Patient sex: M
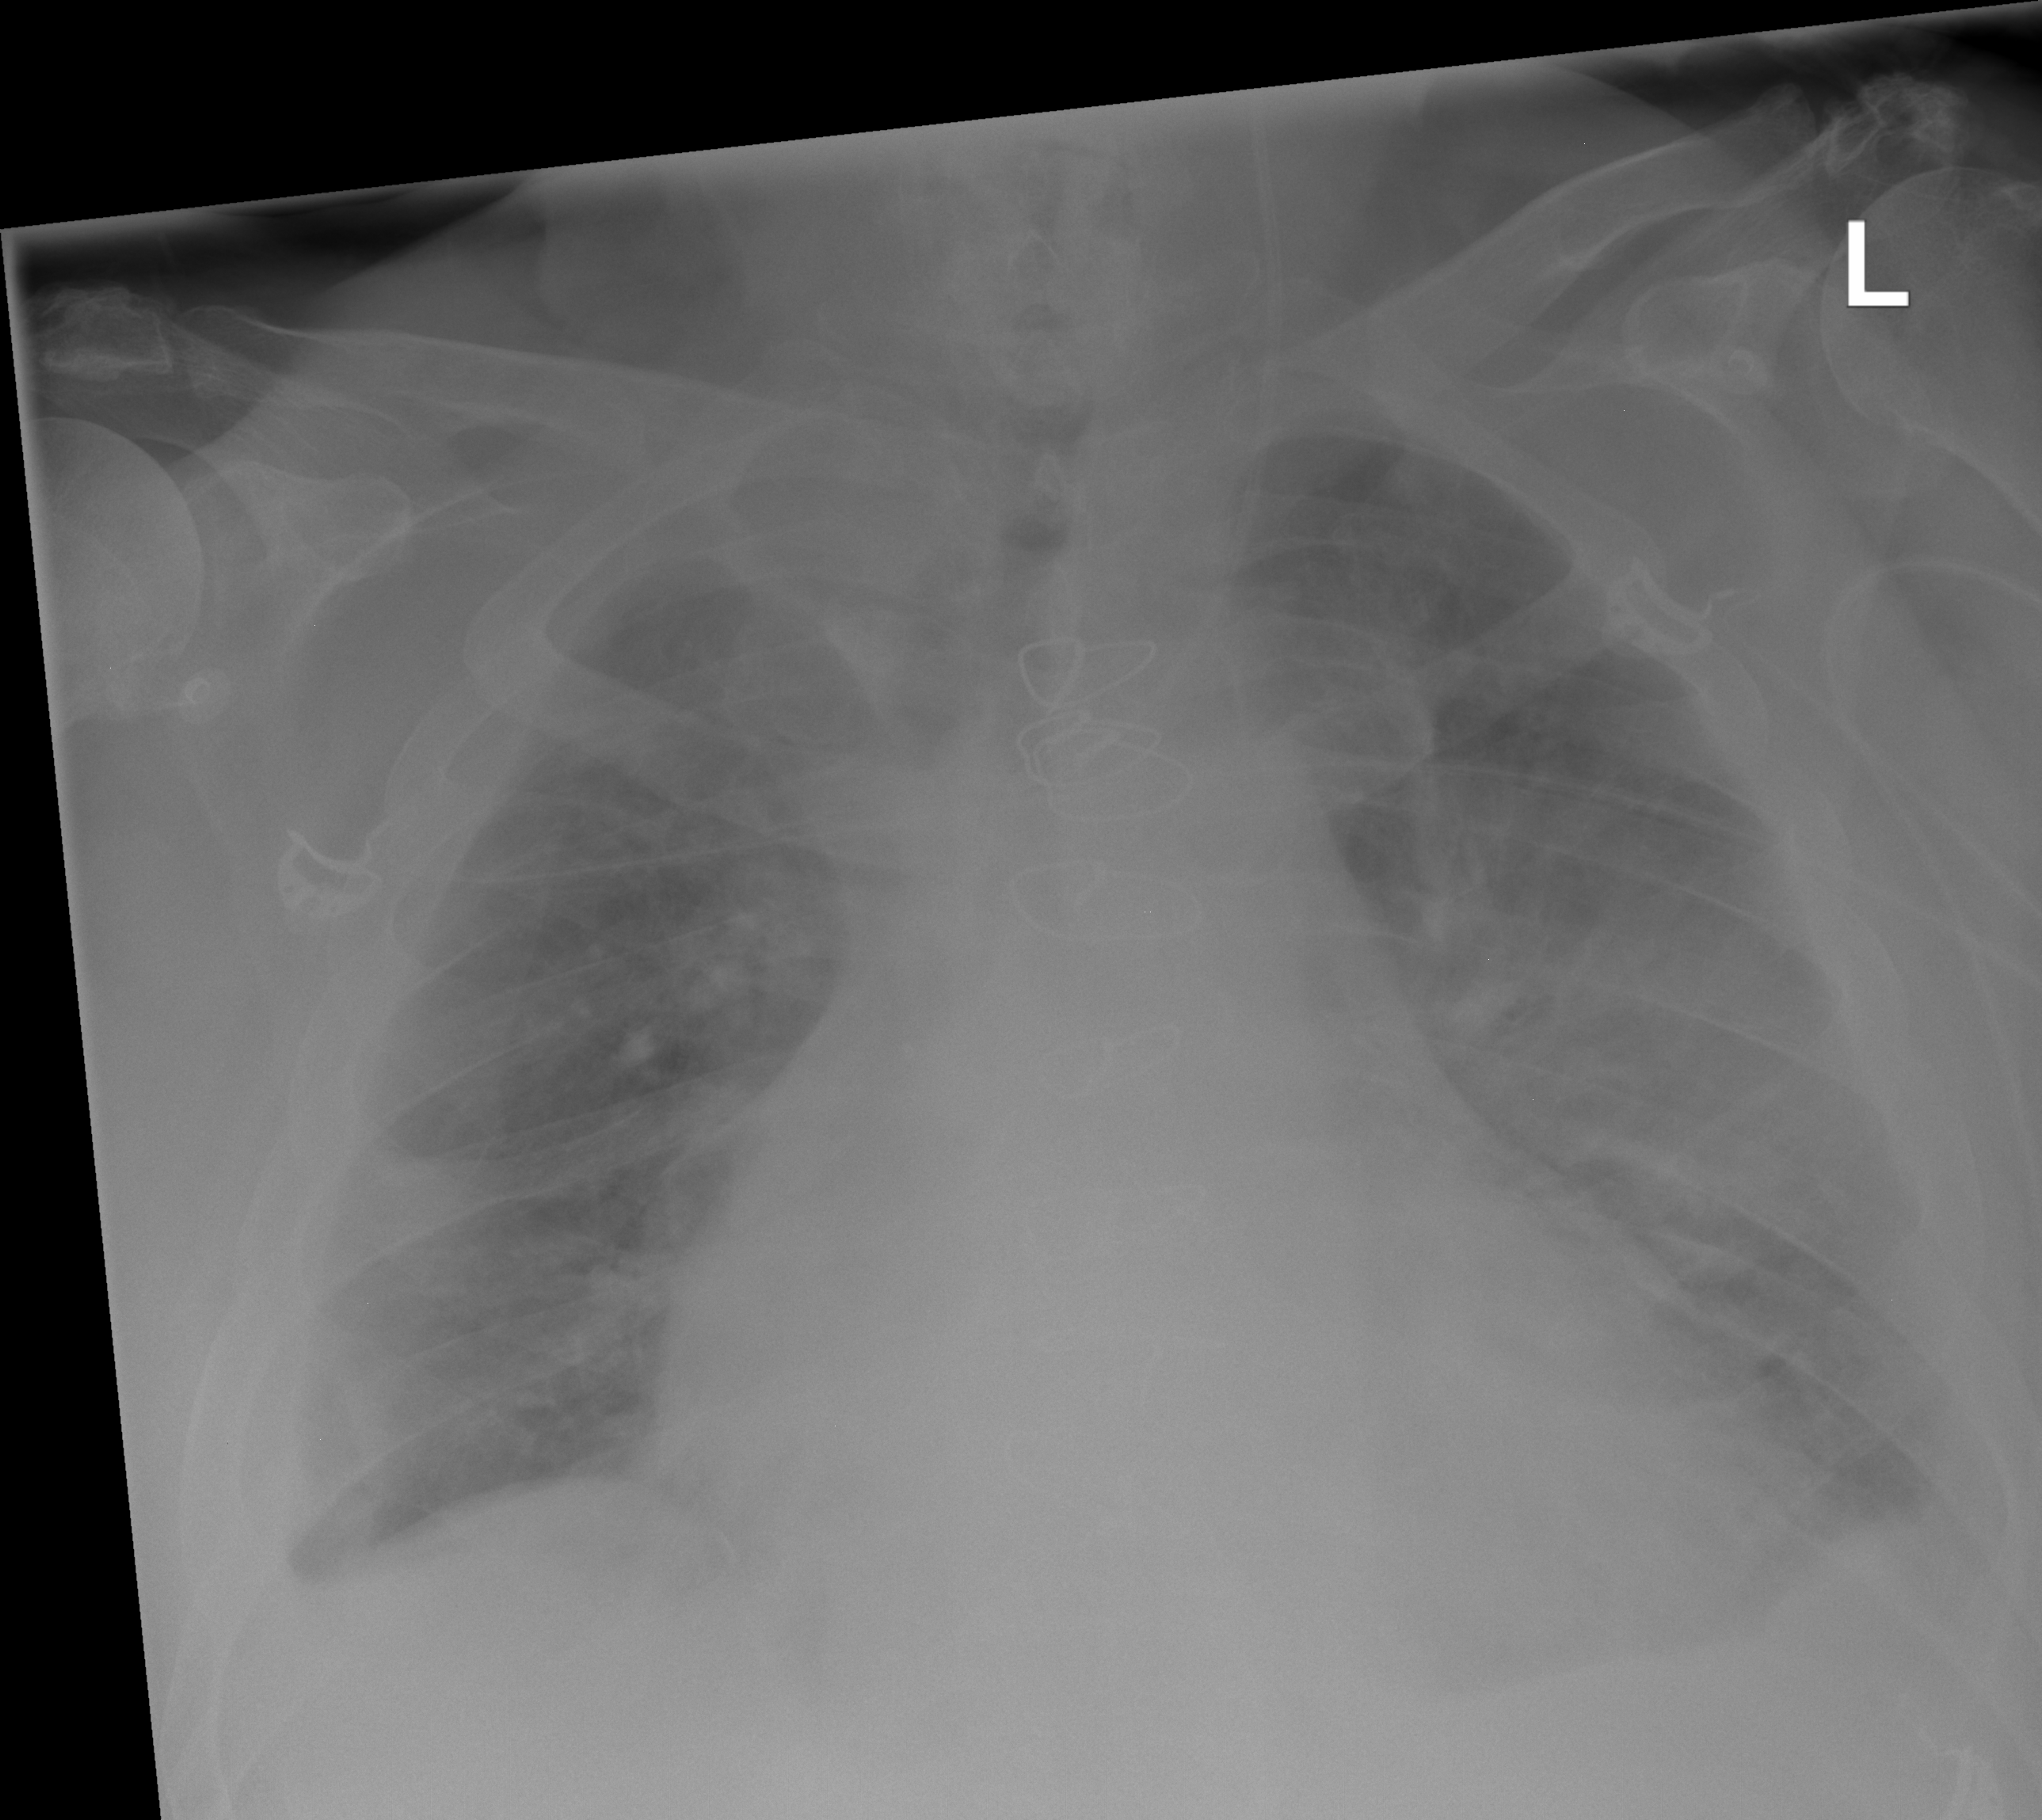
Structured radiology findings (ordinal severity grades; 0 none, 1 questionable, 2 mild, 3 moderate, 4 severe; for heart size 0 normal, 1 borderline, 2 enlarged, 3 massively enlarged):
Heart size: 2
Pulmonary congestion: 3
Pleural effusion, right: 2
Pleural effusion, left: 2
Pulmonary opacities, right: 2
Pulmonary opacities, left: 3
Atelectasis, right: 2
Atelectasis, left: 2